Question:
I have a matrix I have plotted in matplotlib using 'self.ax.imshow(arr,cmap=plt.cm.Greys_r, interpolation = 'none')' As you can see the plots are all the same color.
How can I make the plots, different colours and not just black
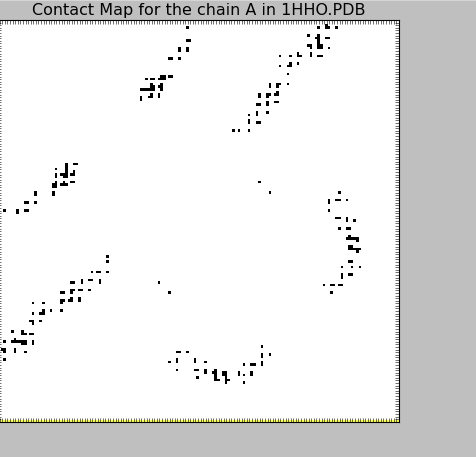
Answer: The correct link to the color maps is: <URL>
You assign the spring color map like this:
'self.ax.imshow(arr, cmap = plt.cm.spring, interpolation = 'none')'.
@tcaswell is of course correct that if your data is binary the color will be binary as well. The color map gives different colors to different z-values. If you want to give the right bottom part a different color from the left bottom part (or whatever), you'll need a different solution. Something with a scatterplot I guess.